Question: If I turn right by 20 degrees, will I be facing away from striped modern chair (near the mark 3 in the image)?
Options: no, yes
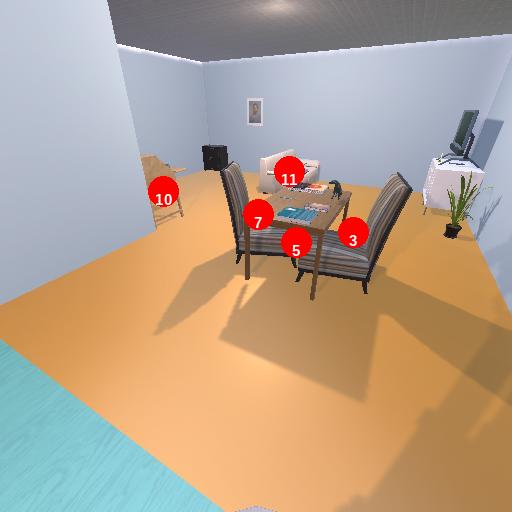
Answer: no